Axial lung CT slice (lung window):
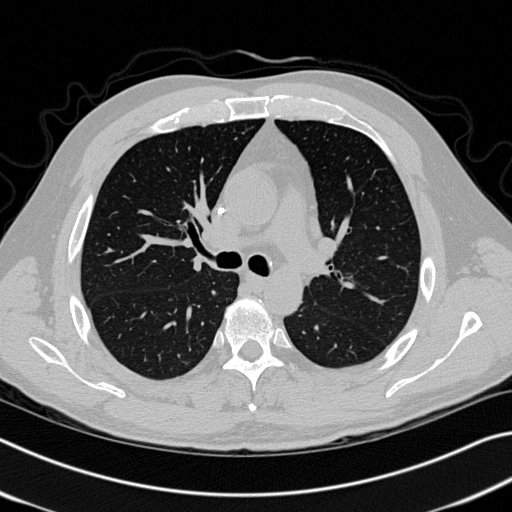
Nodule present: no